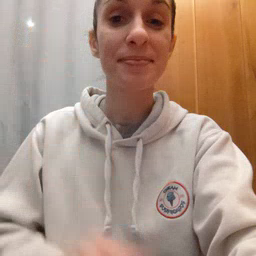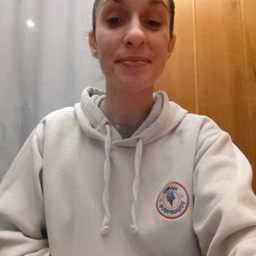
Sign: head